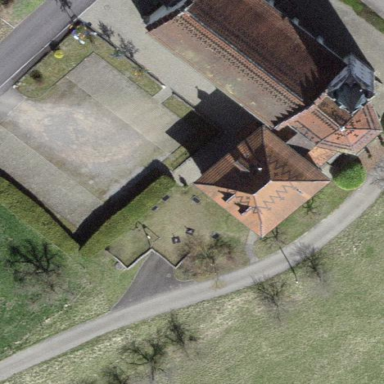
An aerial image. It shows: Building with hipped roof.